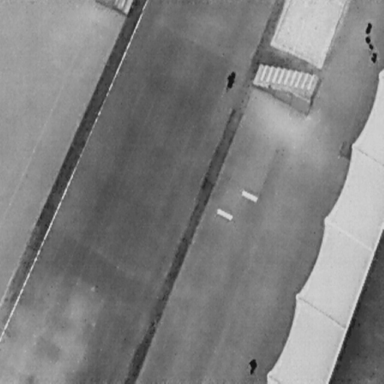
There are two People in the infrared image.